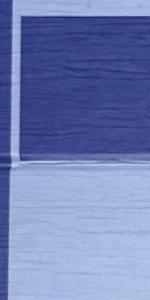
Label: Empty